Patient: sex F, age 65
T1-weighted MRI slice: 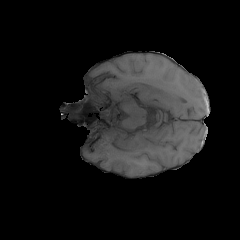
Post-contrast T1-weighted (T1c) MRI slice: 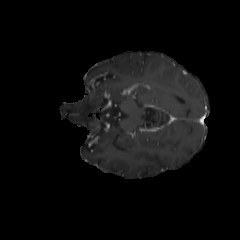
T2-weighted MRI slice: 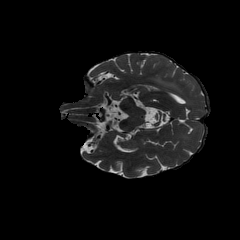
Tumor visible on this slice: yes
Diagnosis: Glioblastoma, IDH-wildtype
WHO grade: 4